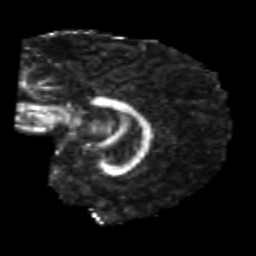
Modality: FA
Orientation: sagittal
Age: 20
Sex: male
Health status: healthy
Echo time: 0.074 s